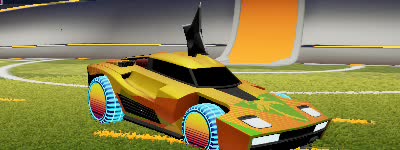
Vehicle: breakout